Platform: macOS
Application: Chrome
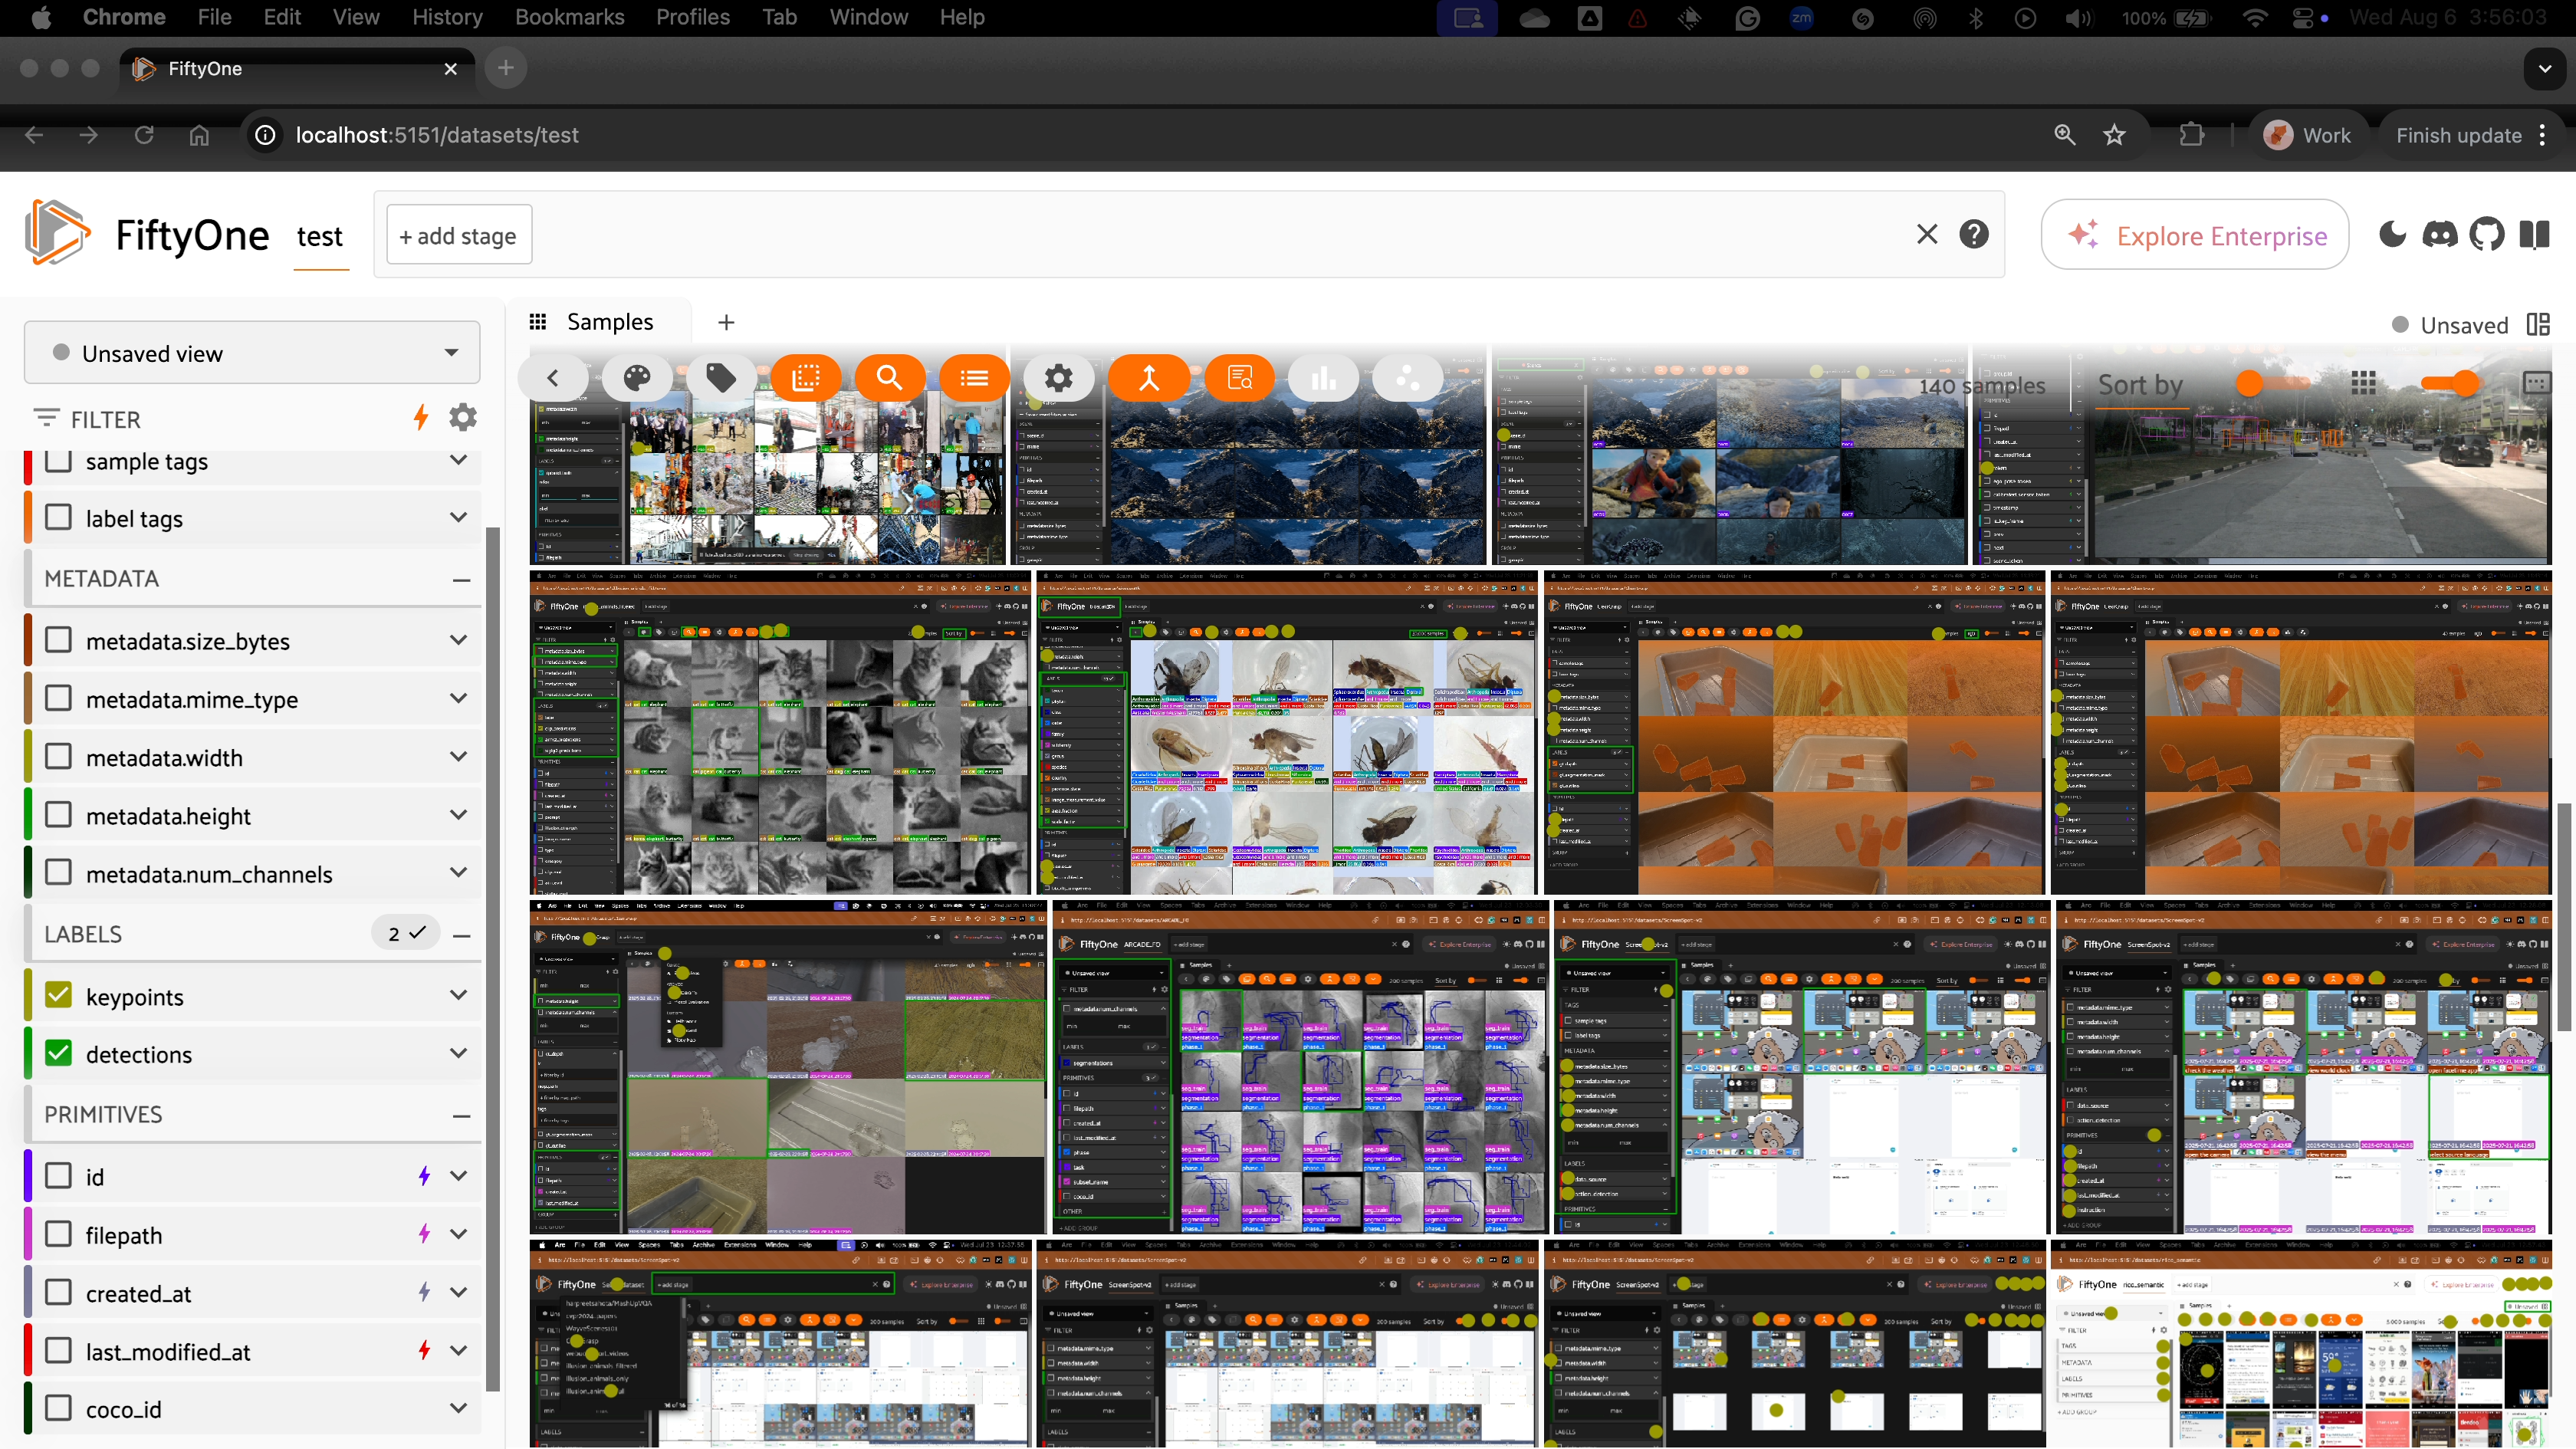
task_description: Open Sort by menu
action_type: click
element_info: Menu Item
steps_since_start: 1